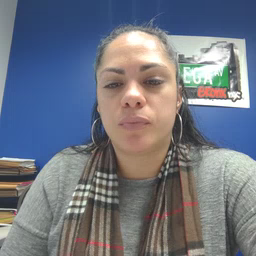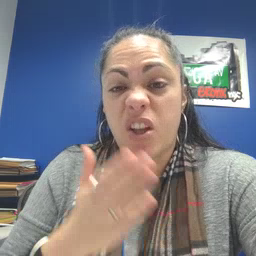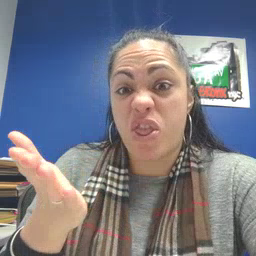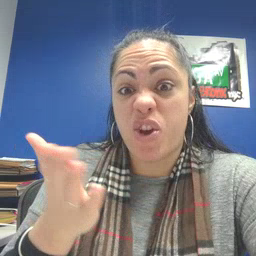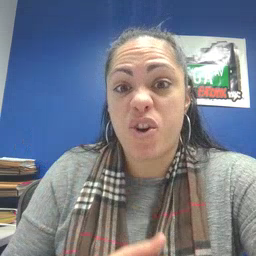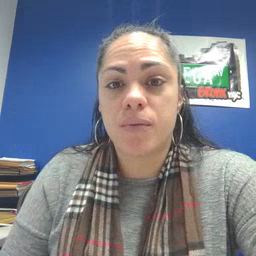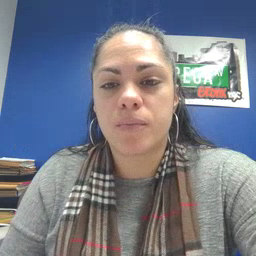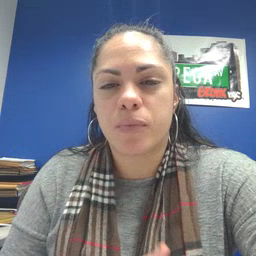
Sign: there